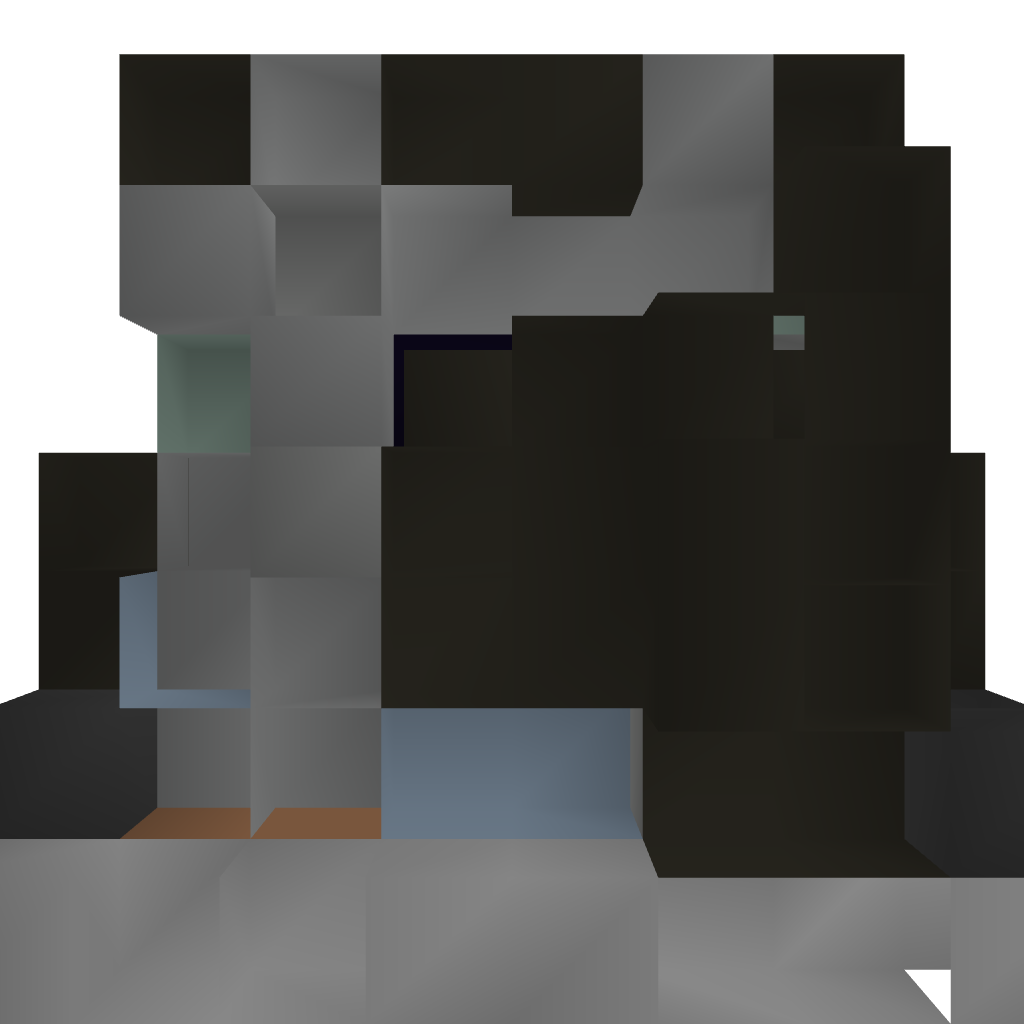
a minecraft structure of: Nether portal